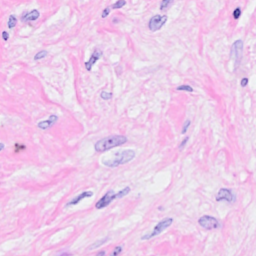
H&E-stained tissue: Breast